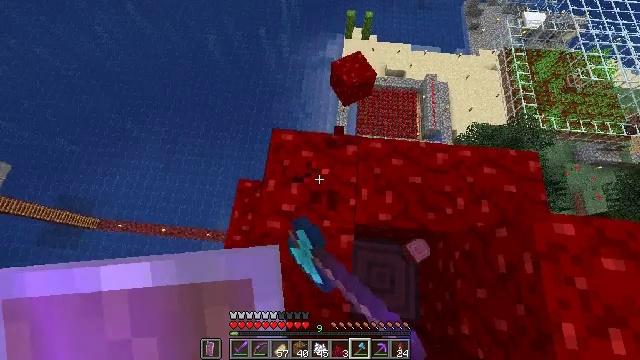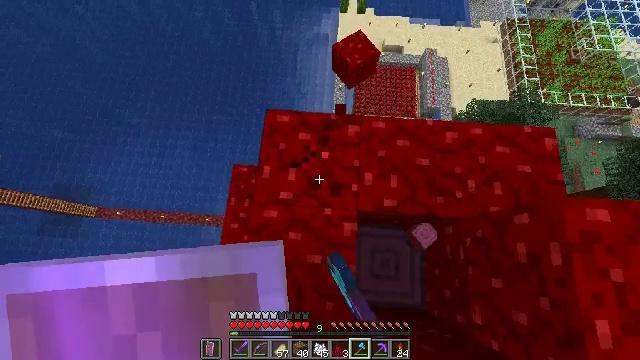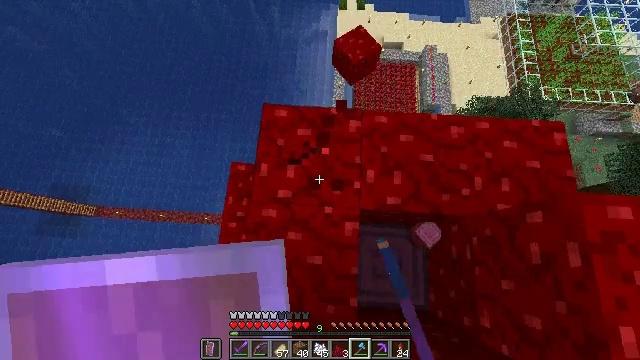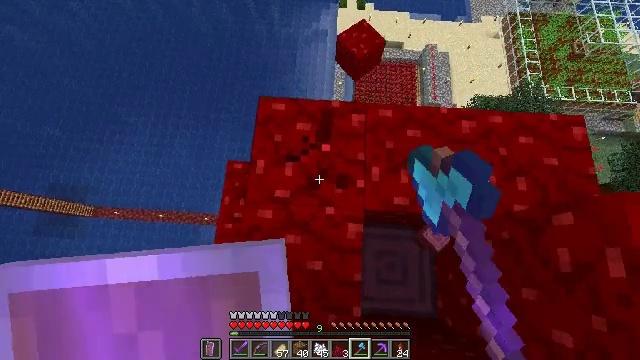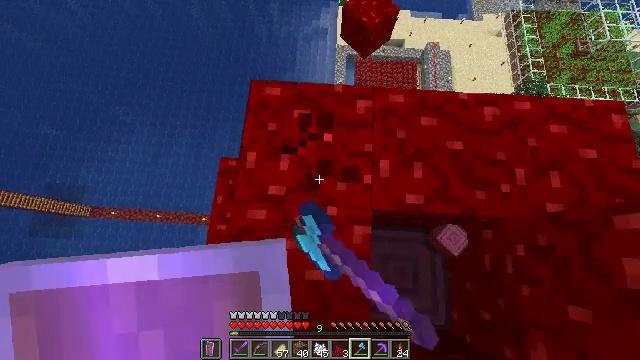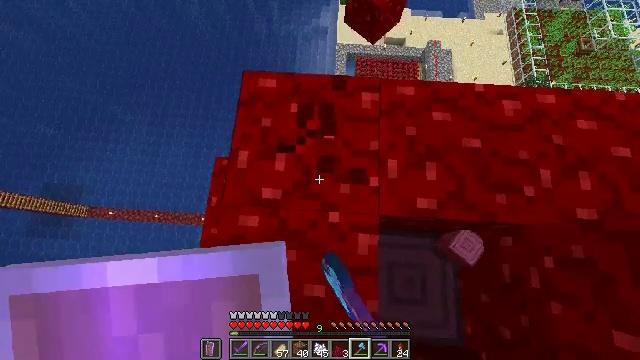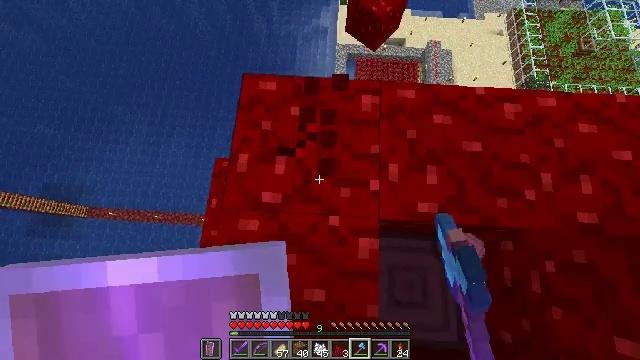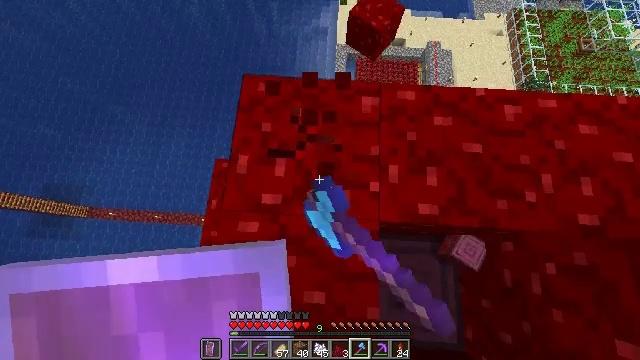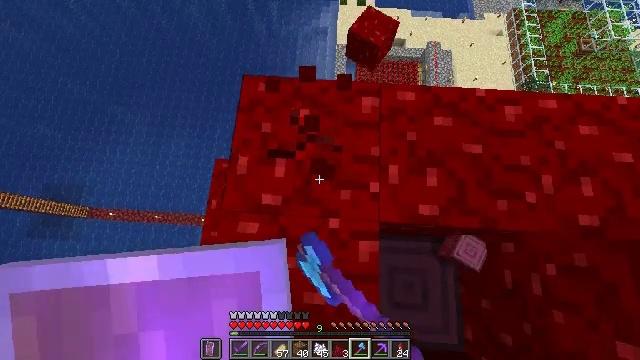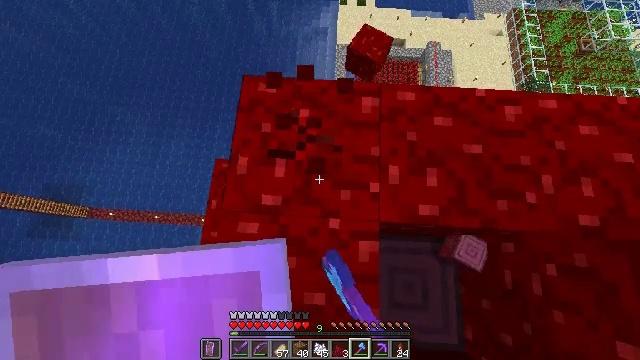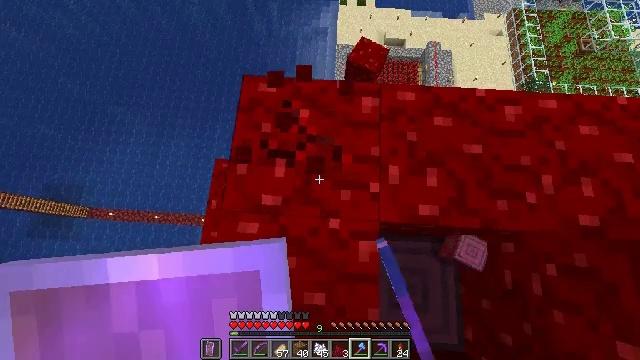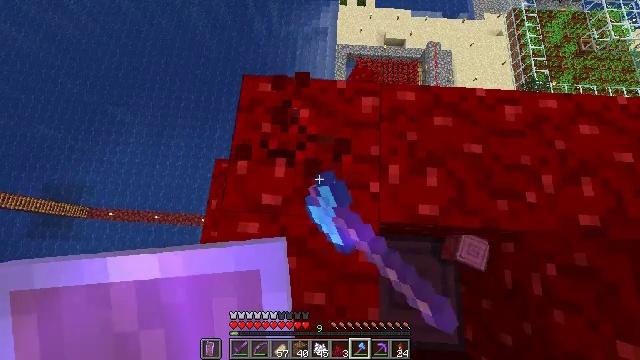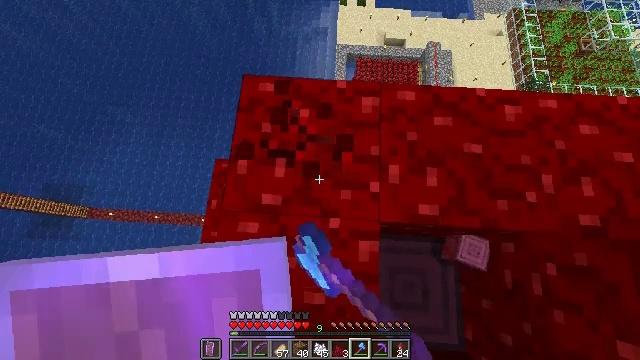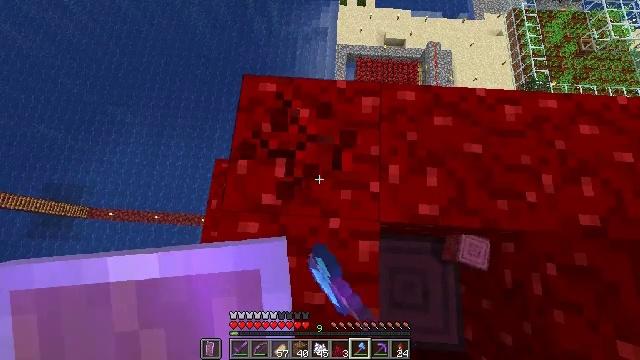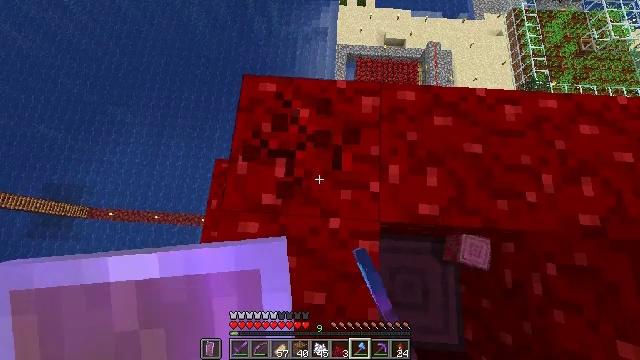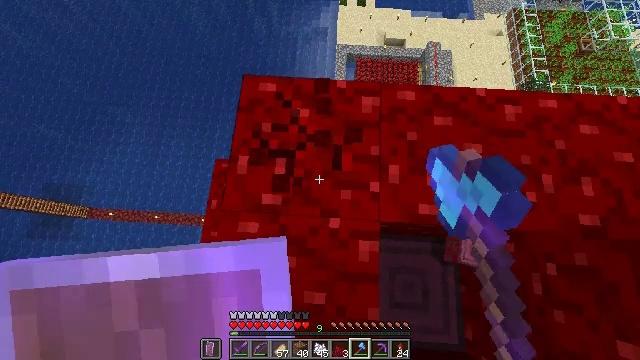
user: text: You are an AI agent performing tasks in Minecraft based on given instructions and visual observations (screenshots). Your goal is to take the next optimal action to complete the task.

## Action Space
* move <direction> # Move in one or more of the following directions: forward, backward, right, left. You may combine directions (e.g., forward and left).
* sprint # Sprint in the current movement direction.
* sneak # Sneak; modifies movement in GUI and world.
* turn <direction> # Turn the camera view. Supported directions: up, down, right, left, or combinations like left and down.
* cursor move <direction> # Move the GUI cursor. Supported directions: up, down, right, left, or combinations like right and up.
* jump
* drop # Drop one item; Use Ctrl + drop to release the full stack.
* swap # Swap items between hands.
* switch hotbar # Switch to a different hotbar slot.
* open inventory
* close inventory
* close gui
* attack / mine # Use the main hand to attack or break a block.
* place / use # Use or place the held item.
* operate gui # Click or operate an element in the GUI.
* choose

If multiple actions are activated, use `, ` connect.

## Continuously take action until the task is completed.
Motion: motion action
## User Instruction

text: Gather the nether wart block from a crimson forest.
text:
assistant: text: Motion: turn right and down, attack / mine
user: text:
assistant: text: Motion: attack / mine
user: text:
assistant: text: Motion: attack / mine
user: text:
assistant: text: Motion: attack / mine
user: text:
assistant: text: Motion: attack / mine
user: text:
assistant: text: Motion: attack / mine
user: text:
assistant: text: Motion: attack / mine
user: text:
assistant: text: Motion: attack / mine
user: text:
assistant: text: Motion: attack / mine
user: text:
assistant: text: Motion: attack / mine
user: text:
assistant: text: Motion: attack / mine
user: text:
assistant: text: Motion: attack / mine
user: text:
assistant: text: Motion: attack / mine
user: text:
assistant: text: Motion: attack / mine
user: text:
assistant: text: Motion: attack / mine
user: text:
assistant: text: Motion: attack / mine
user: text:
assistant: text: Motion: attack / mine
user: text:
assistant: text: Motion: attack / mine
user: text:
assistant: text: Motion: attack / mine
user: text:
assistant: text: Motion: attack / mine
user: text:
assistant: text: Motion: attack / mine
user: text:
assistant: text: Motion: attack / mine
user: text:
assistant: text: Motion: attack / mine
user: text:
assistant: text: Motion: attack / mine
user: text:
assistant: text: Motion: attack / mine
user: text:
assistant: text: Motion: attack / mine
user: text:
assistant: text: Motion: attack / mine
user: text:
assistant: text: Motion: attack / mine
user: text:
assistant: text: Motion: attack / mine
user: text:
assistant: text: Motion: attack / mine